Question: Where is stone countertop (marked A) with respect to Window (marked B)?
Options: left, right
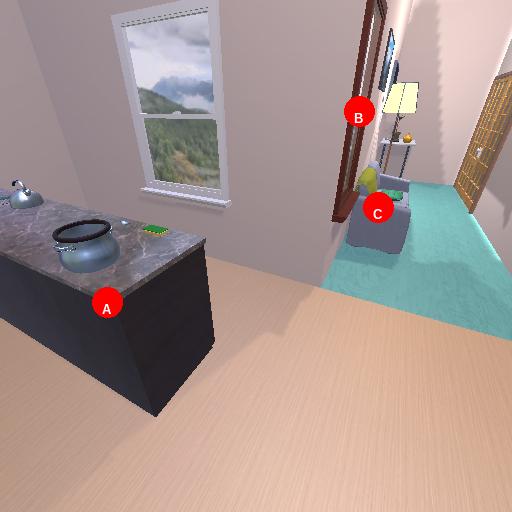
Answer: left